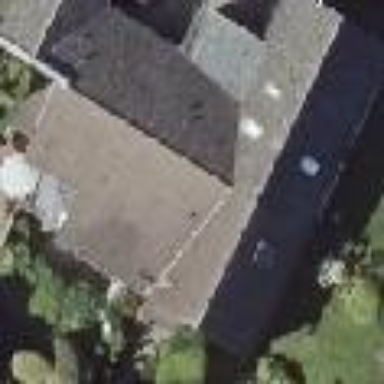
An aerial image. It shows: Semi-detached house with gabled roof.